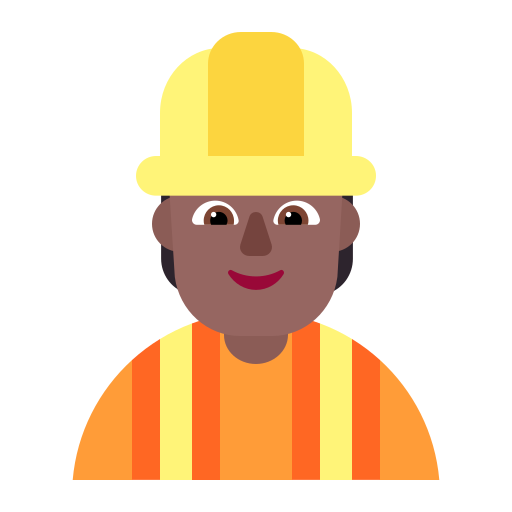
construction worker flat  dark